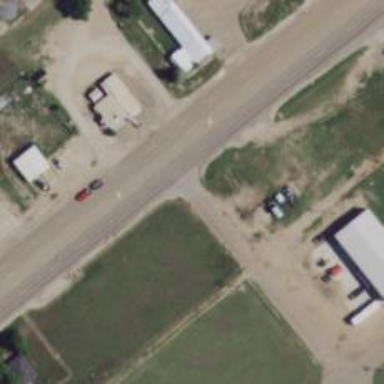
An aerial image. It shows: Road with stop sign.